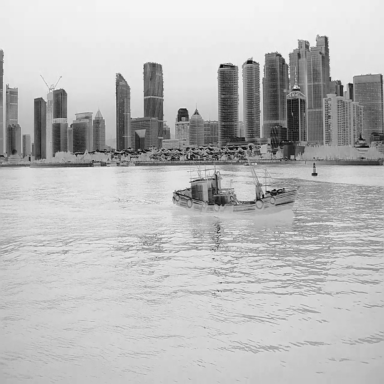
There is a bulk_carrier in the infrared image.